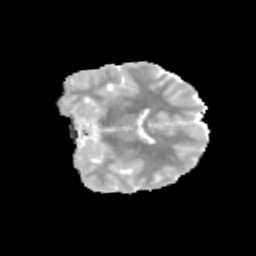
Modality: MD
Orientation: coronal
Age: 12
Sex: female
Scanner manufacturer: siemens
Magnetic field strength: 3 T
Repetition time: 3.8 s
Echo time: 0.07 s